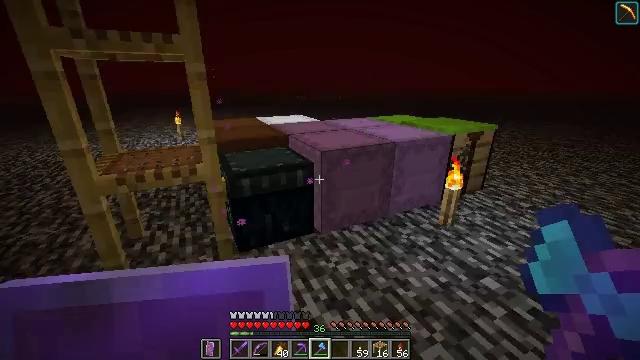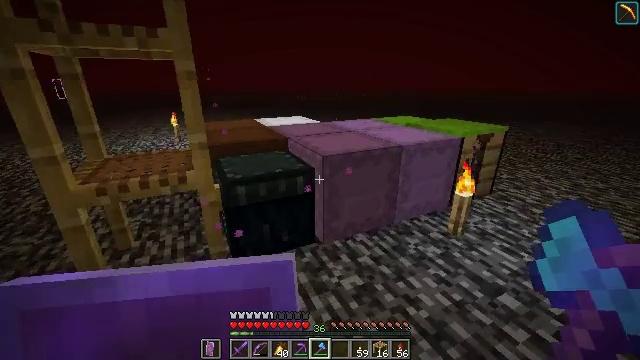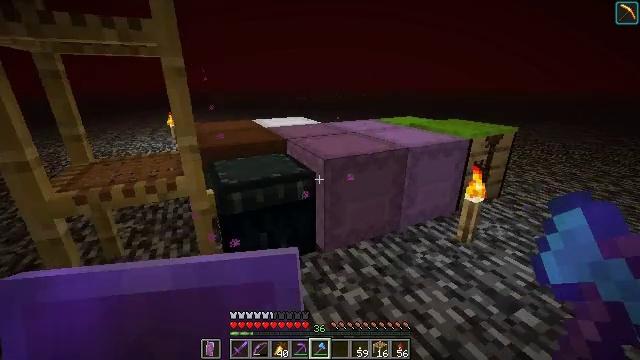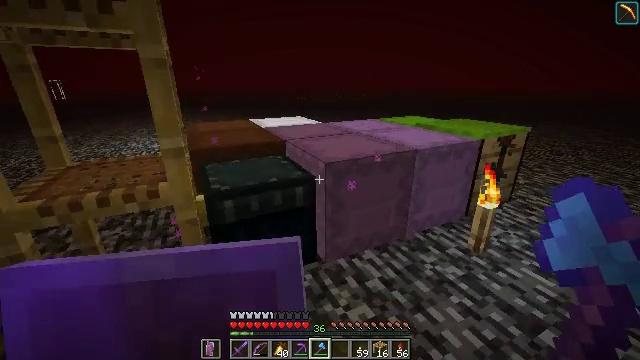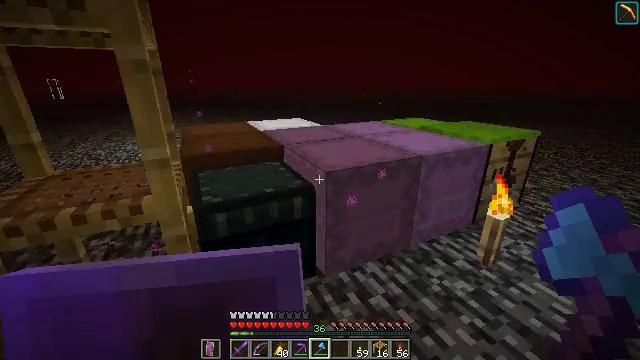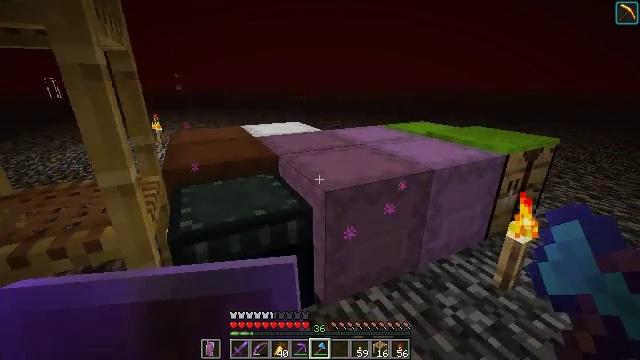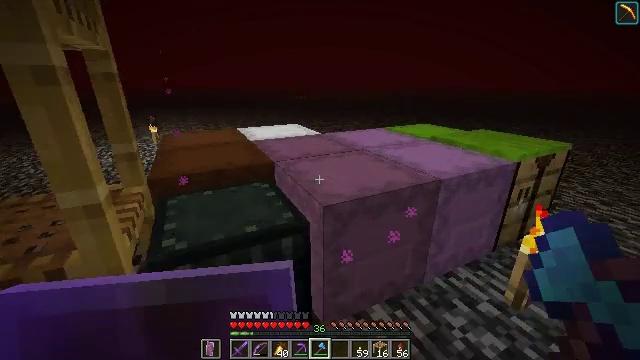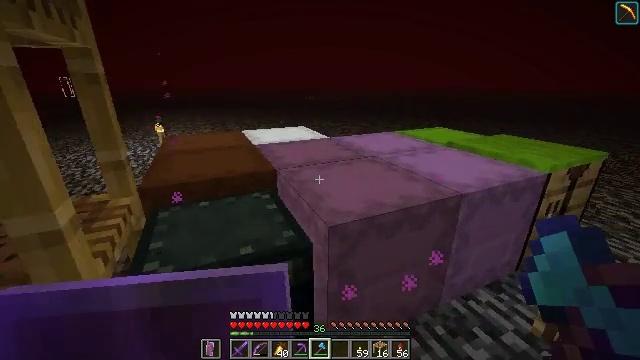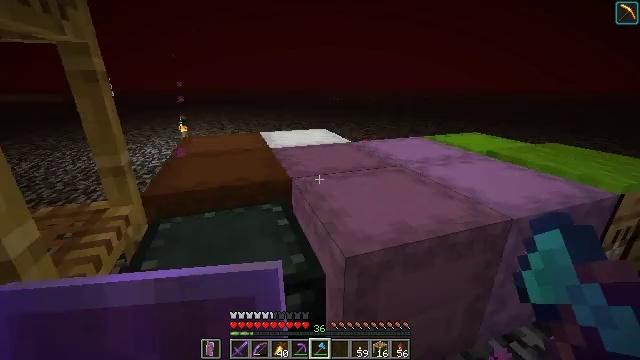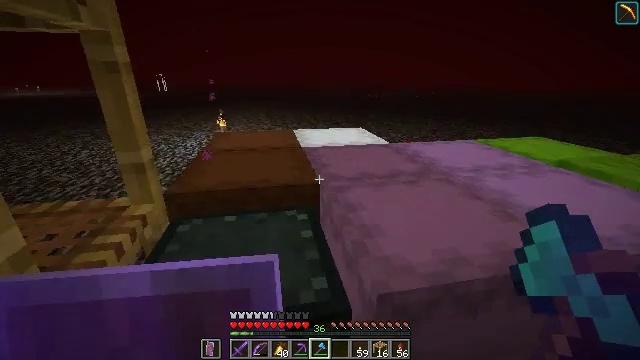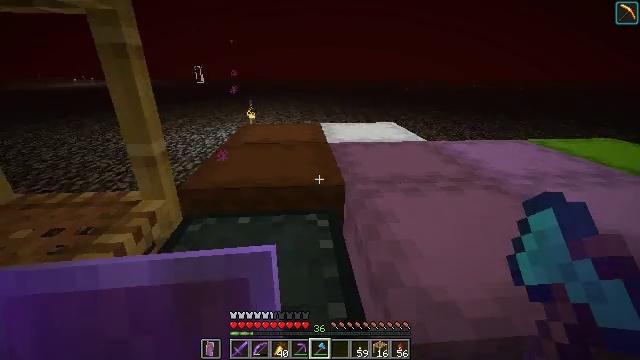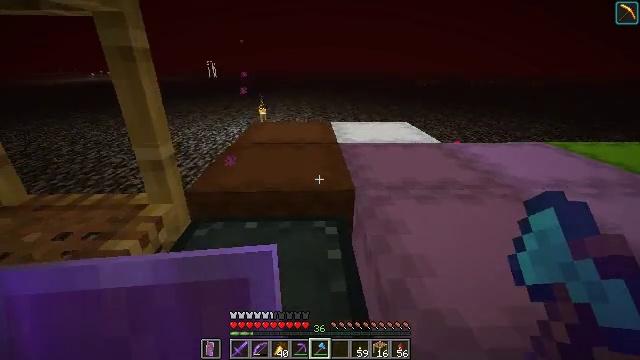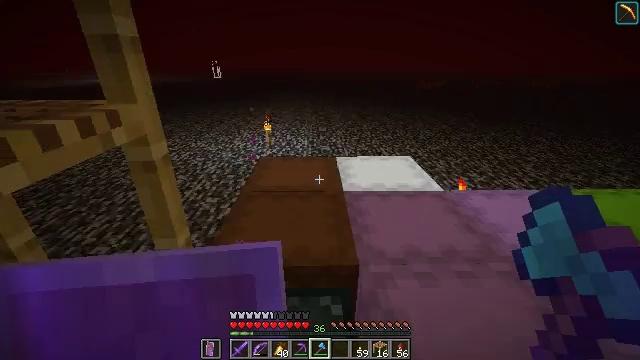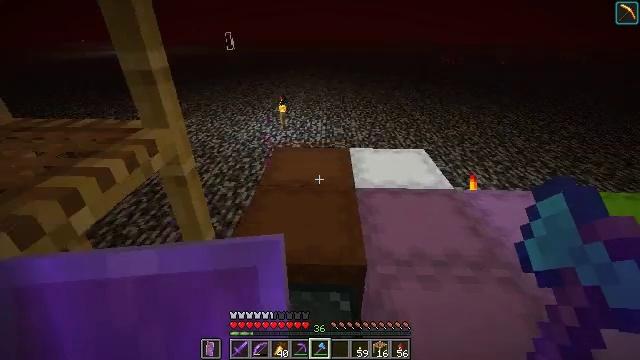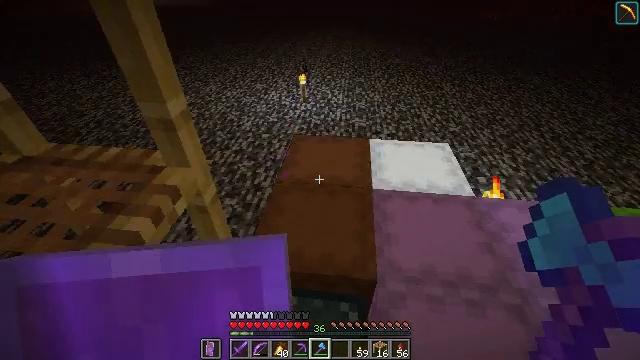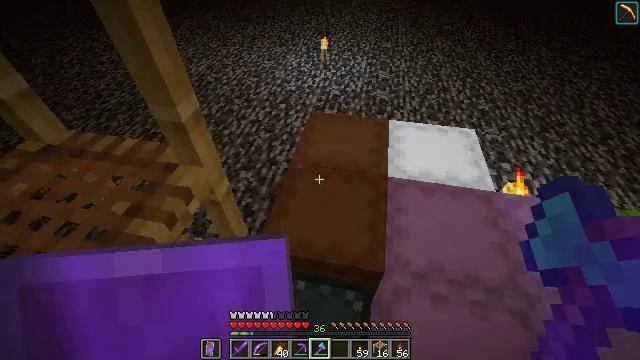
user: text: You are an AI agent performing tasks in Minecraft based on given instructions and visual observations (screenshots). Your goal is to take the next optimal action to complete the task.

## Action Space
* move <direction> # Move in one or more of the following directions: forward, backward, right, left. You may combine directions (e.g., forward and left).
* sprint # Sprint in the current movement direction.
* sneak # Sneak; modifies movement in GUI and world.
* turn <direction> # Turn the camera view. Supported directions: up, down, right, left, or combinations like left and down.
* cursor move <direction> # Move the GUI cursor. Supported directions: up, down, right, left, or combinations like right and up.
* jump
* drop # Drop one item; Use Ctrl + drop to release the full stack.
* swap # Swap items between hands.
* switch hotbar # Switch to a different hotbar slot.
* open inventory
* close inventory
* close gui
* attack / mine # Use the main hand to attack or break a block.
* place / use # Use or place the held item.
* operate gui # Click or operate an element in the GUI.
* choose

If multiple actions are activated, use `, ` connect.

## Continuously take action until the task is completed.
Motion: motion action
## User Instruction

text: Mine the ender chest.
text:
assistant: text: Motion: move forward
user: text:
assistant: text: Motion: move forward
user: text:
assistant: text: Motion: move forward
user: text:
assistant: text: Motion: move forward
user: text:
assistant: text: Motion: move forward
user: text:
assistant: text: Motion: move forward
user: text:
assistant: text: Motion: move forward, turn left
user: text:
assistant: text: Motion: move forward, turn left
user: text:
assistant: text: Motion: move forward, turn left
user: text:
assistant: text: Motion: move forward, turn left and down
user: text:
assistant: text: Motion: move forward, turn left and down, jump
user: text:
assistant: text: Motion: move forward, jump
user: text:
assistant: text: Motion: move forward, turn left and down, jump
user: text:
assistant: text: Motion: move forward, turn left and down, jump
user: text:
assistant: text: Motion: move forward, turn left and down
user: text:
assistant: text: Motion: move forward, turn left and down
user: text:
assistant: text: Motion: move forward, turn left and down
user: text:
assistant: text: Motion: move forward, turn left and down
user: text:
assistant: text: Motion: move forward
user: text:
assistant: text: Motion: no_op
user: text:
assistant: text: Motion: no_op
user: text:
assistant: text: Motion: no_op
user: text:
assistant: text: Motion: turn left and down
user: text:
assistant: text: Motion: turn down
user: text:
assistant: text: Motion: turn left and down
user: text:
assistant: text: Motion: turn left and down
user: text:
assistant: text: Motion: no_op
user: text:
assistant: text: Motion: move left
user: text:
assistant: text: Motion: move left
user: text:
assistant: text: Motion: move left